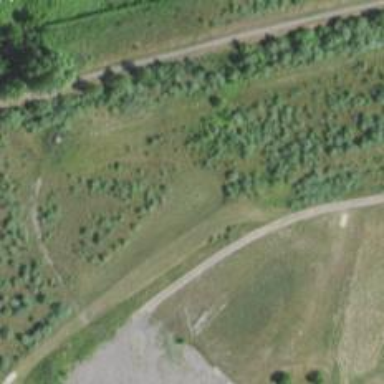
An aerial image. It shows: Disc golf basket.